Question: I'm wondering if it's possible to change the appearance of the attached screenshot, the yellow rollover box where it says : Google Search: 90.

This is generated from an svg title element, like so:
'''
<g class="leaf node" transform="translate(494.3930607245582,316.76111782506564)">
<title>Youtube: 60</title>
<circle r="19.117124489931257"></circle>
<text dy=".3em" style="text-anchor: middle;">Youtub</text>
</g>
'''
I'm generating these through the library <URL>, and I have things like jquery at my disposal, if it's helpful.
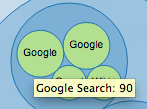
Answer: The Yellow popup box is a tooltip box, the default background color is decided by system.
If you are using jquery, please refer to <URL> to checkout tooltip plugin. You may customize the tooltip.